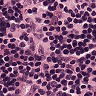
Metastatic tissue present: no